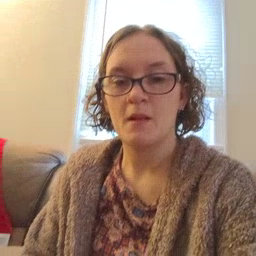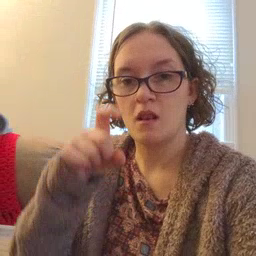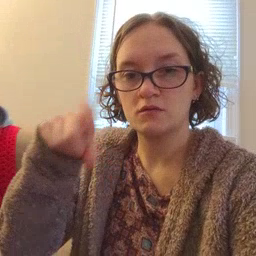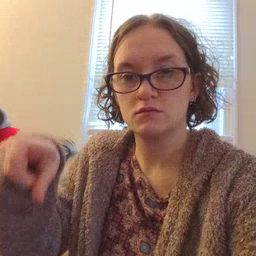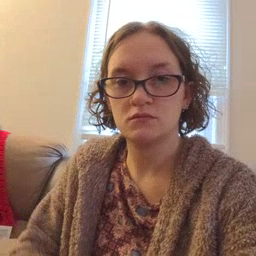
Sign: closet